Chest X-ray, PA view. Patient: 66 years old, sex M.
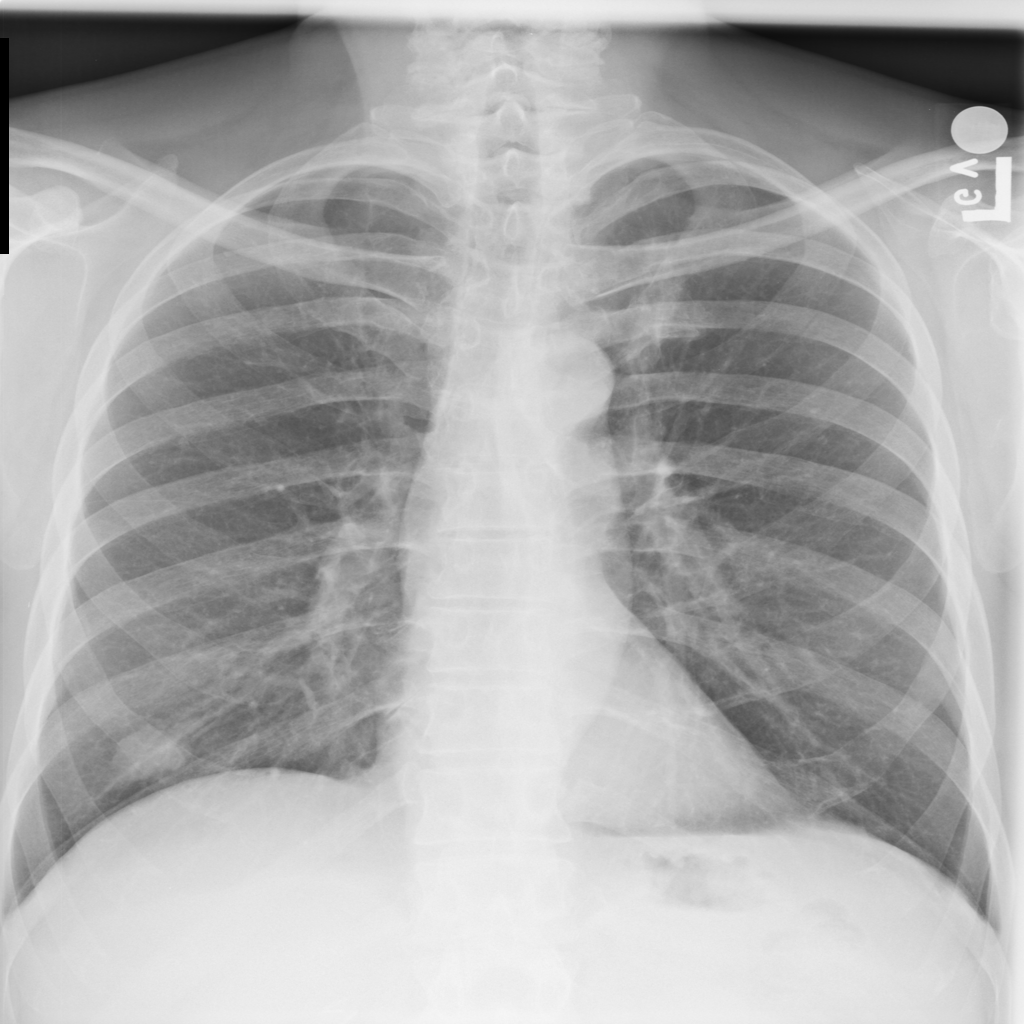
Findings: No Finding